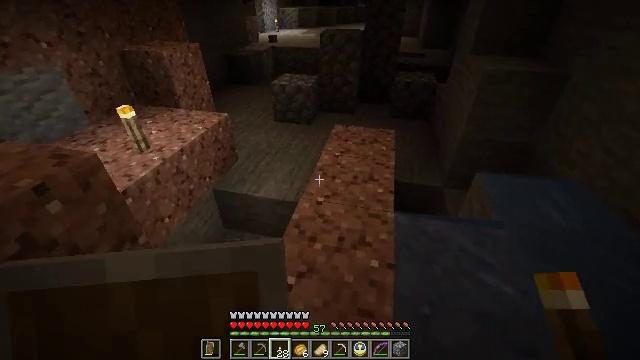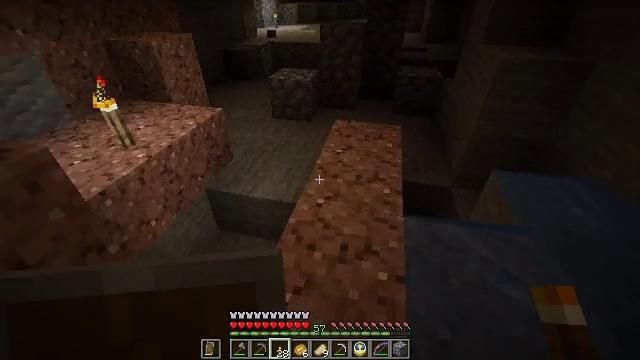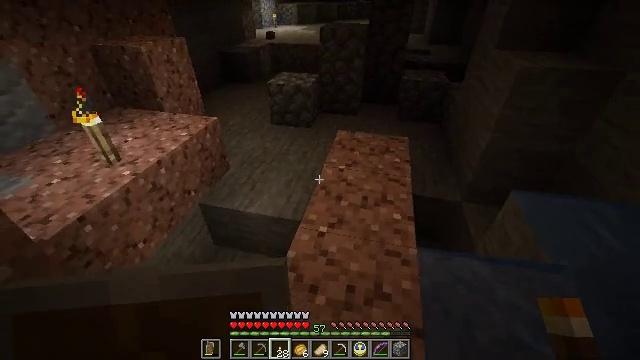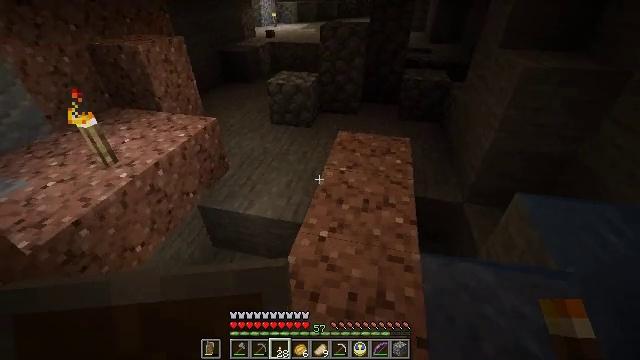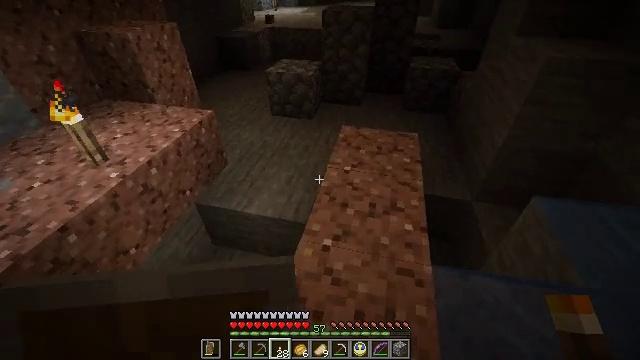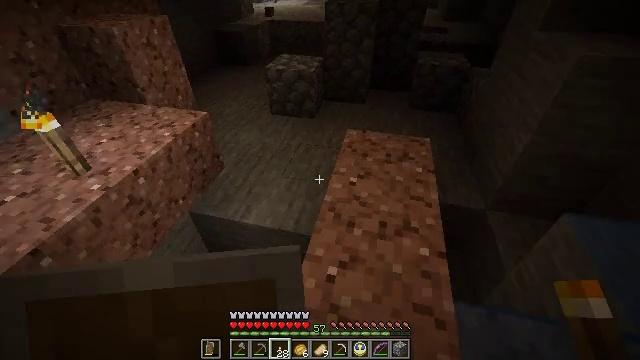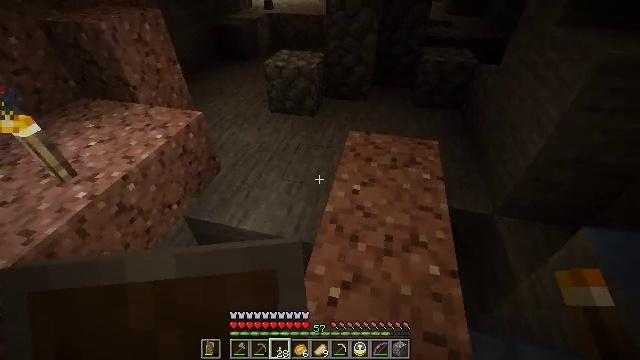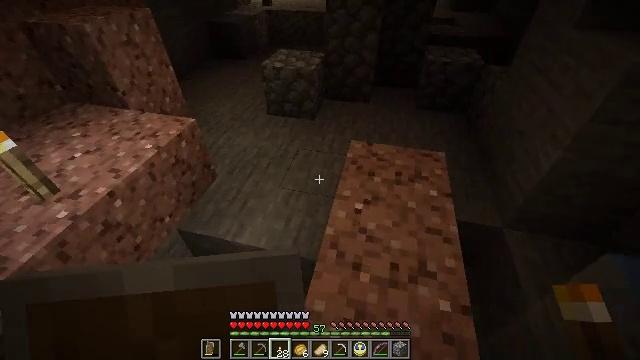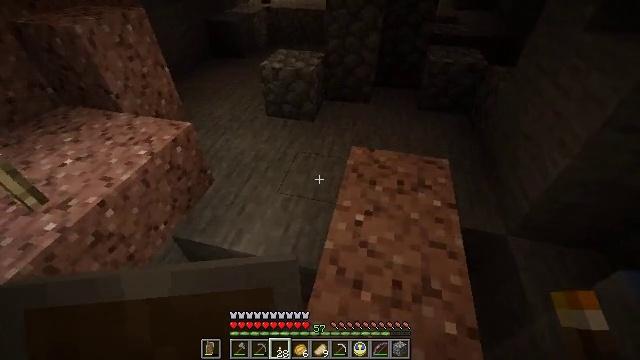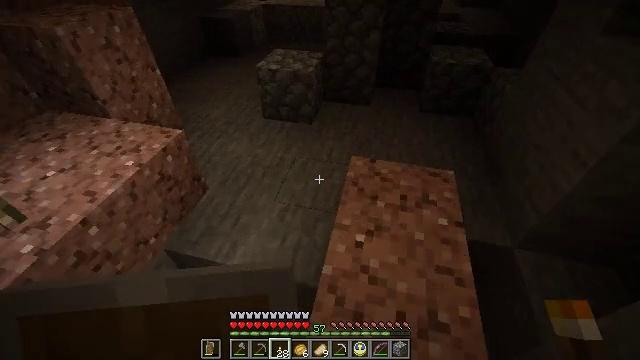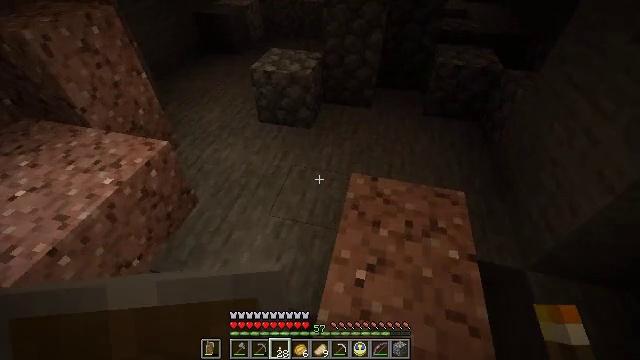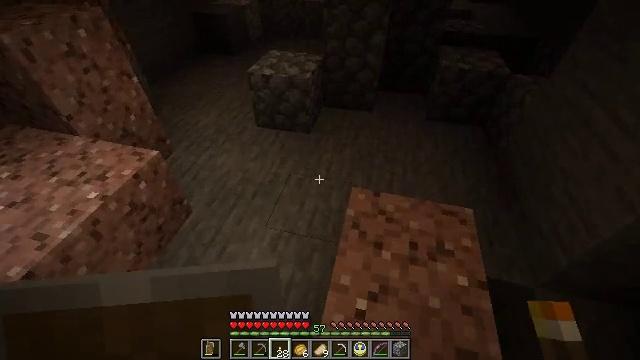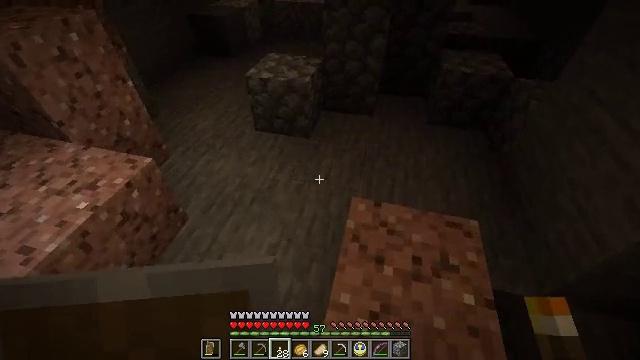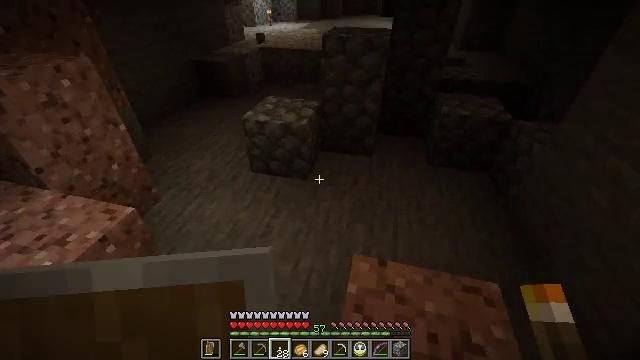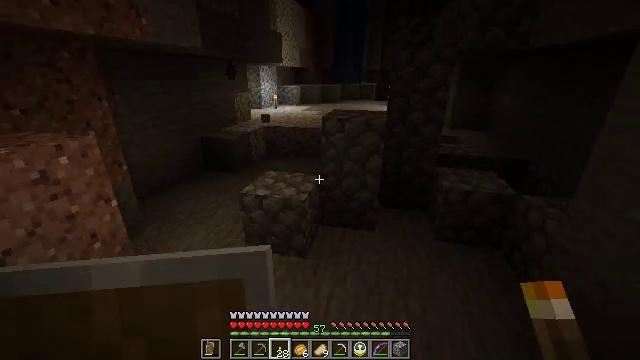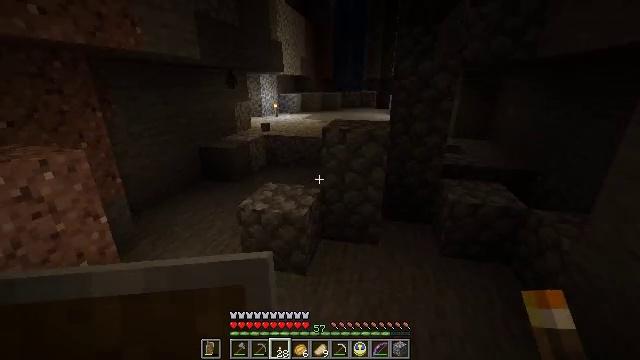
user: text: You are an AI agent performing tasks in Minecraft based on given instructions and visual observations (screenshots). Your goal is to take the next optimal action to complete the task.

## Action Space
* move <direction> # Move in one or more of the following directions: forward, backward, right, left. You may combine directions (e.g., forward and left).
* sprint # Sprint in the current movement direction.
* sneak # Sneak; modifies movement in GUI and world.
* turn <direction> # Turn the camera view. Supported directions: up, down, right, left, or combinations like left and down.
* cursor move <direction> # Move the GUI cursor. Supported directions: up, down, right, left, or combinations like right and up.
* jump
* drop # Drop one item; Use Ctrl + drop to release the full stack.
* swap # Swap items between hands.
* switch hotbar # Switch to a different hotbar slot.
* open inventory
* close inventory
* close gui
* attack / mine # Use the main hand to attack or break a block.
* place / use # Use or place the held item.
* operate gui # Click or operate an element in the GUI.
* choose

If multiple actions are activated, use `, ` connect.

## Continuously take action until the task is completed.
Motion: motion action
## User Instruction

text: Kill the bat.
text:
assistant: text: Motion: move forward
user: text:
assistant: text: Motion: move forward
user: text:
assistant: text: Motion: move forward
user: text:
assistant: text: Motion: move forward, turn down
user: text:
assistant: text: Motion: move forward, turn down
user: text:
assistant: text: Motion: move forward, turn down
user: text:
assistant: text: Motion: move forward
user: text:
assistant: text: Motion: move forward
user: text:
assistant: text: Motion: move forward
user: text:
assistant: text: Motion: move forward, turn down
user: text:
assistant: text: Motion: move forward
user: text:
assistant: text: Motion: move forward
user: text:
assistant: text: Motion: move forward, turn up
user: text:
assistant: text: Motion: move forward, turn up
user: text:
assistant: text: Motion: move forward, turn up
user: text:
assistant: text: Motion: move forward
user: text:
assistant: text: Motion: move forward
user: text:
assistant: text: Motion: move forward, turn up
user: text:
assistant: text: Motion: move forward, turn left and up
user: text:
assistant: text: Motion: move forward, turn left and up
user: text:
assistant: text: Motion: move forward, turn left
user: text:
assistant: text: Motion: move forward, turn left
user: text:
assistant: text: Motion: move forward
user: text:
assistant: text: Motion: move forward
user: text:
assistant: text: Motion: move forward, jump
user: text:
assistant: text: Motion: move forward, jump
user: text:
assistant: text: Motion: move forward, jump
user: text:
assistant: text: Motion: move forward
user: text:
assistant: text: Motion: move forward
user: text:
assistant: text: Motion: move forward